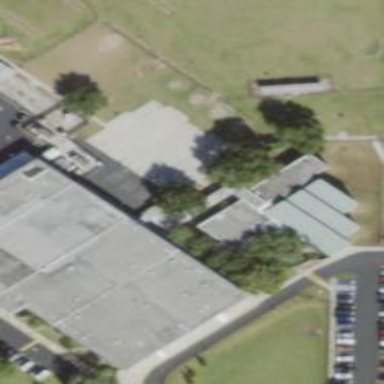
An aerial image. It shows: School building.